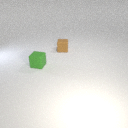
small brown rubber cube to the right of small green rubber cube